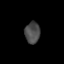
Tissue: skin
Cell type: Epithelial cells
Senescence score: 0.8458
Nuclear area (px): 317
Mean DAPI intensity: 75.098